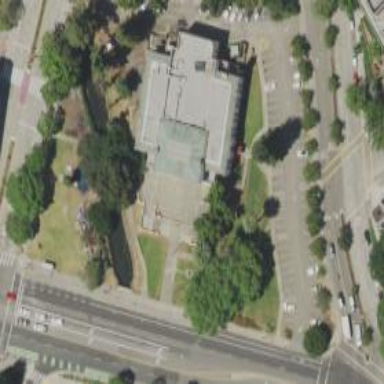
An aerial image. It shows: Government building serving as community center. It is community hall.